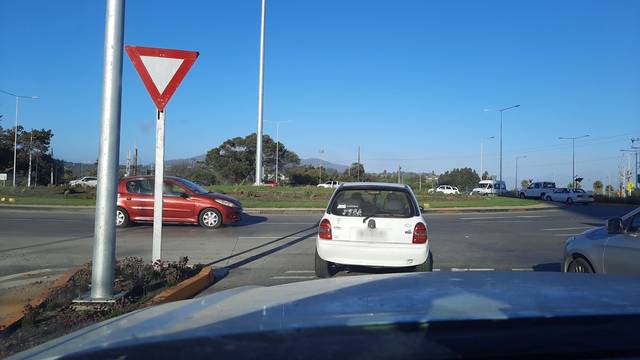
Region: Chile
Coordinates: -32.922, -71.507